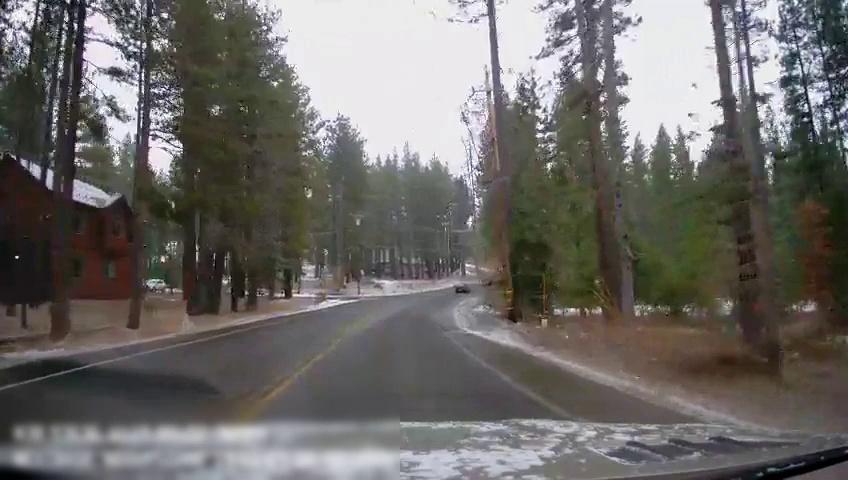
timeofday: Day
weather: Snowy
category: Drivable Space
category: Vehicles | SUV
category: Lanes | Current Lane
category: Lanes | Current Lane
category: Lanes | Alternate Lane